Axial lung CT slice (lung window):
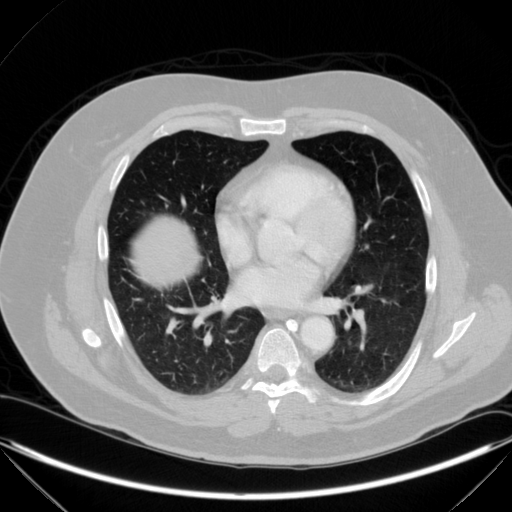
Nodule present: yes
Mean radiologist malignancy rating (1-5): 3